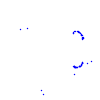
Particle: kaon